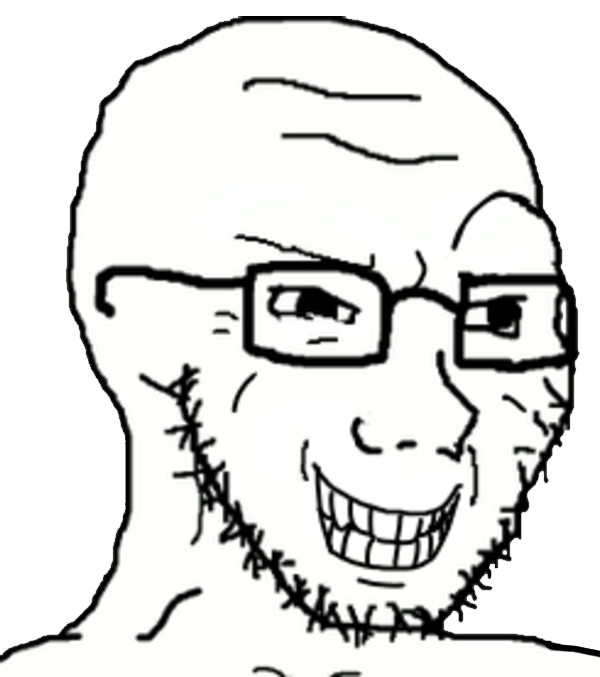
Label: 5_Soyjak